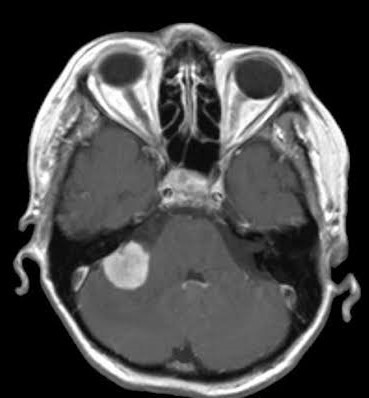
Label: meningioma